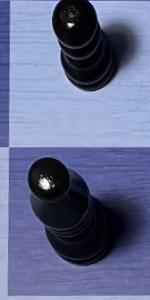
Label: Bishop_Black